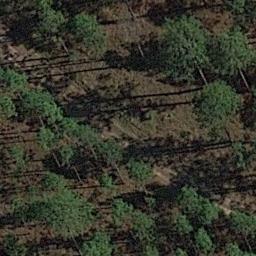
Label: forest